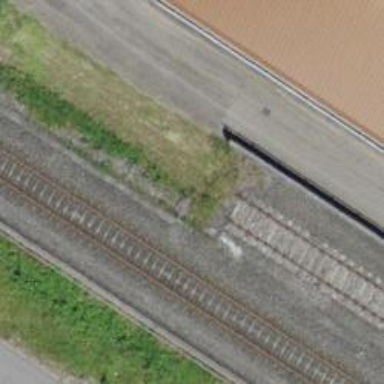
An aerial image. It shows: Abandoned spur railway.